Interaction volume radius: 10 \u00c5
Interaction volume height: 10 \u00c5
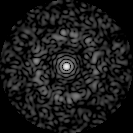
Disorder parameter: 0.8209